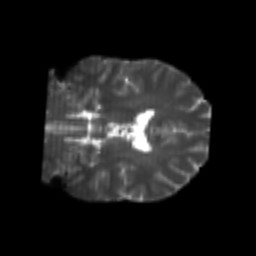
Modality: T2w
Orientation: coronal
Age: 21
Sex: male
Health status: healthy
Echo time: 0.074 s